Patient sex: F
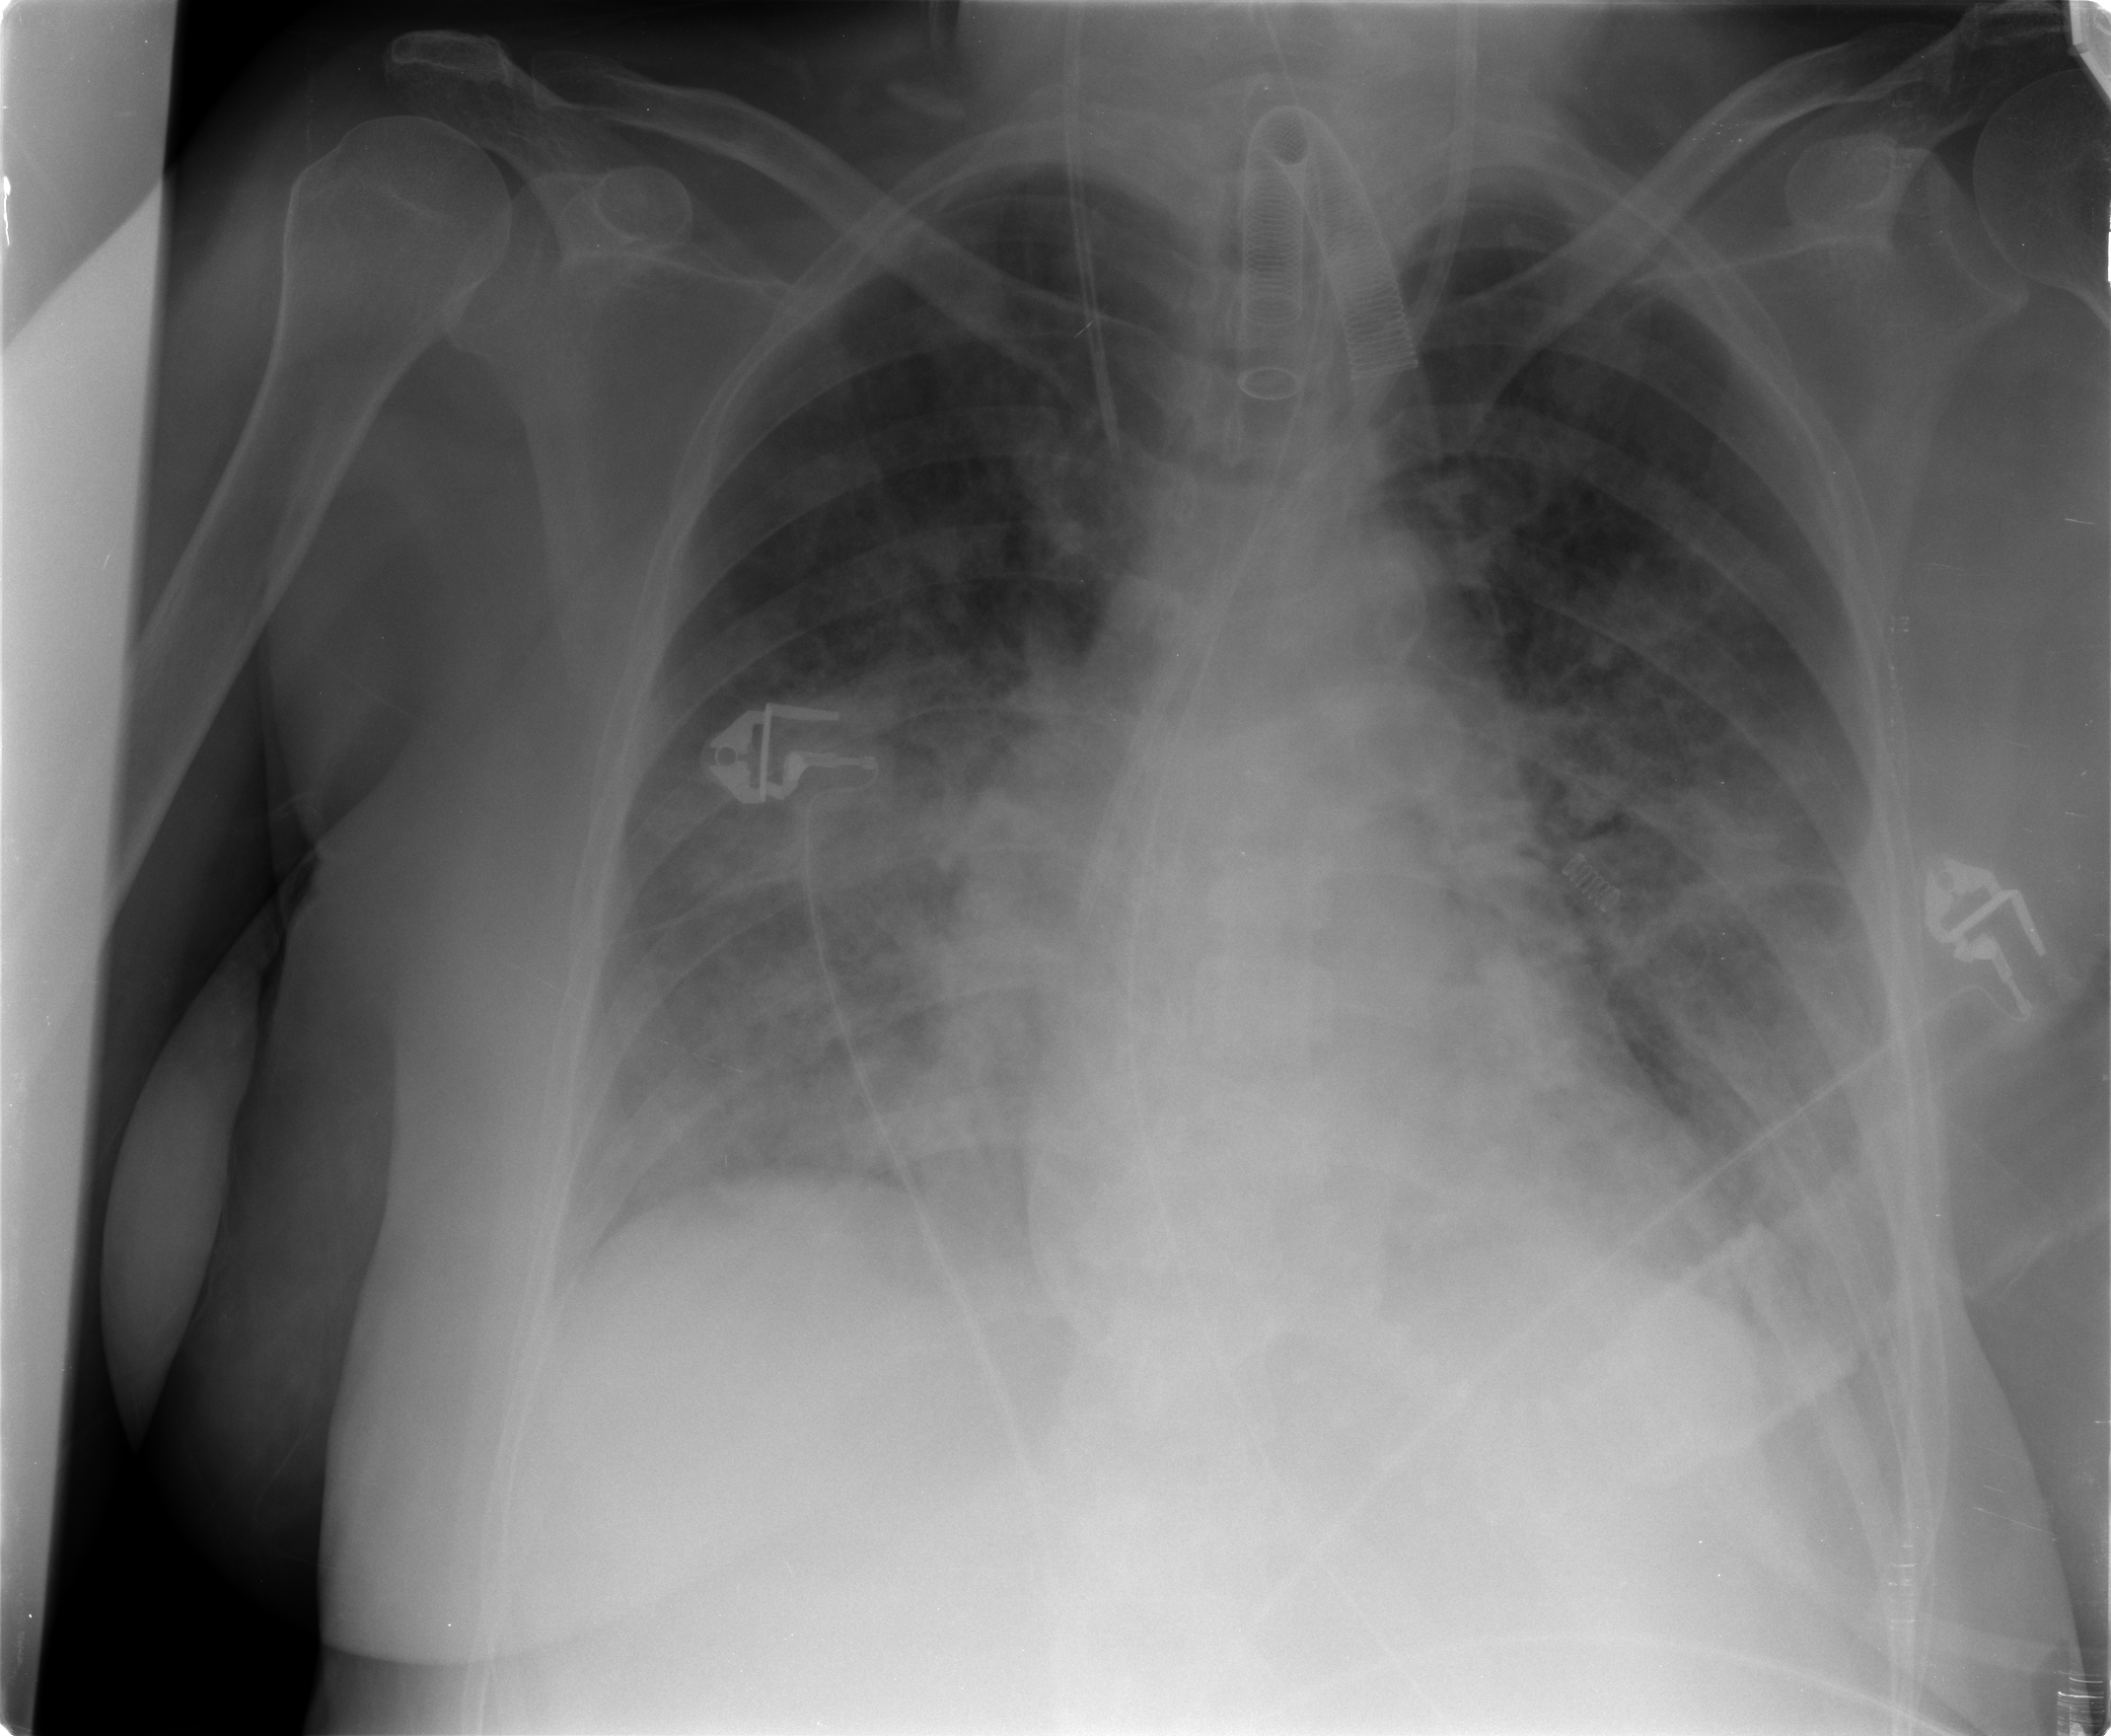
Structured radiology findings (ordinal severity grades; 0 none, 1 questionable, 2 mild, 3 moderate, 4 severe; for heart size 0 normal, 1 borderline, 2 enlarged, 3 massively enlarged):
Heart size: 0
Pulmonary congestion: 3
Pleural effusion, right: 1
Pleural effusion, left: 2
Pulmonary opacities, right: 3
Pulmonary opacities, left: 3
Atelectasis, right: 2
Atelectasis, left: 3